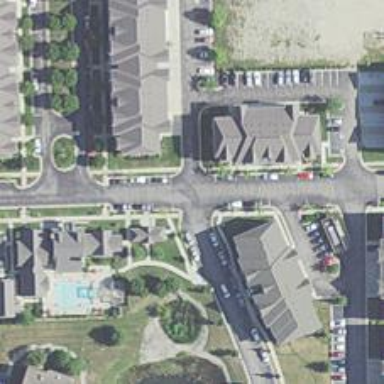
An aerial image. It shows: Residential road with separate sidewalk.